Question: I'd like to start an animation right after an activity is created. The problem is that I have to call the method once everything is showed on the screen, let's say one second after being showed for the first time.
In other words, I'm looking for a method to be executed right after onCreate() but after the activity is shown:

Thanks!
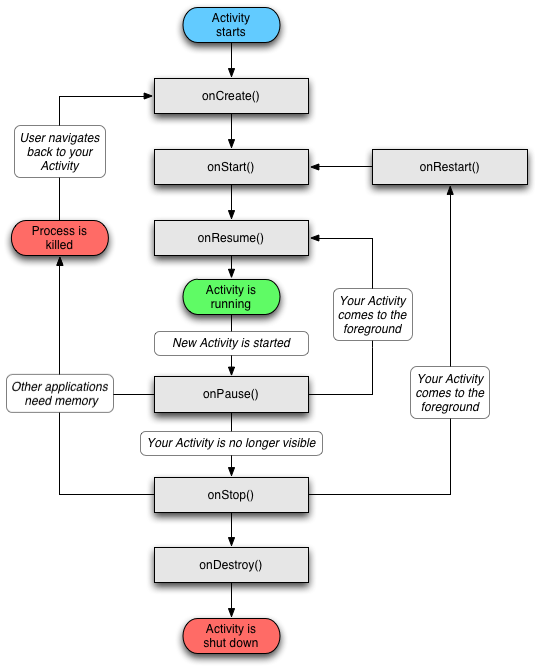
Answer: You can't assume that the GUI has been drawn in onCreate(). In fact it often is not.
The best way to catch when everything has finally be rendered on screen is with:
'''
@Override
public void onWindowFocusChanged (boolean hasFocus) { ... }
'''
Put your thing in a timer here.